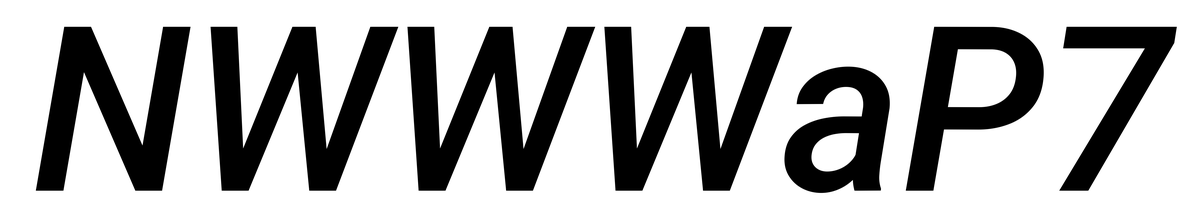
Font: Roboto-Italic_Medium_Italic